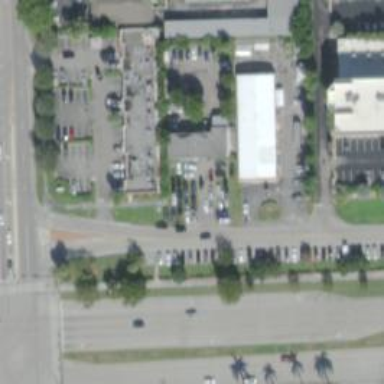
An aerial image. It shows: Convenience shop.